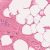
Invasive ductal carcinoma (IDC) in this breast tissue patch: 0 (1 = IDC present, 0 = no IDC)